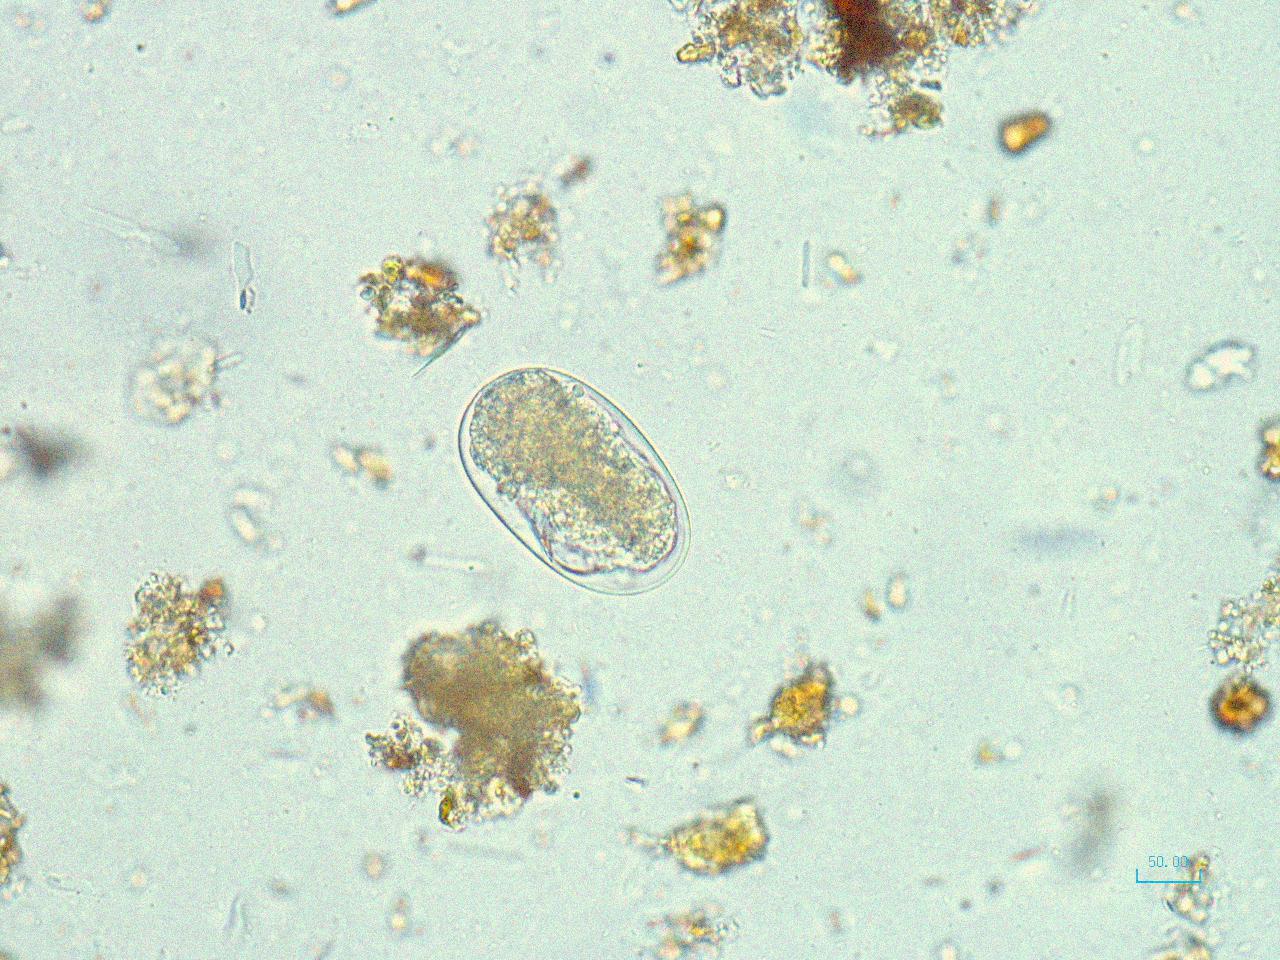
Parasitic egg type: Hookworm egg